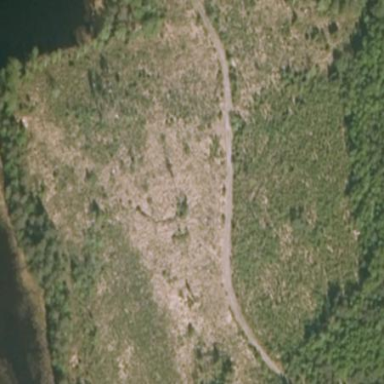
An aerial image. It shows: Clearcut man-made area surrounded by scrub vegetation.